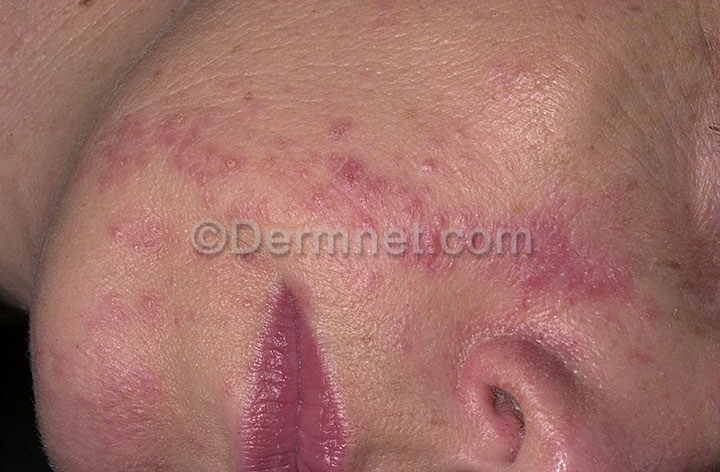
Disease: Acne and Rosacea Photos